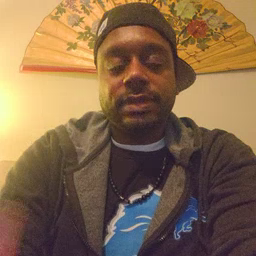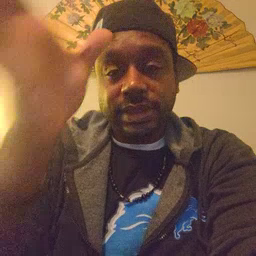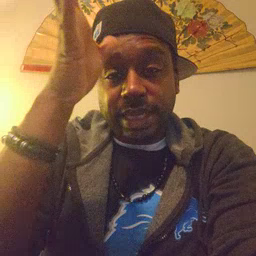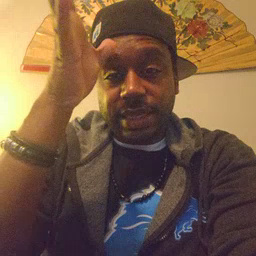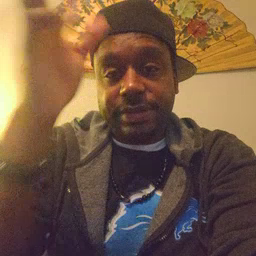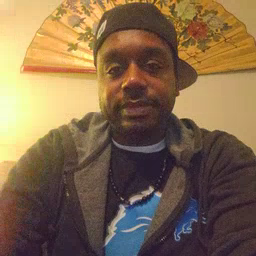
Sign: dad